一年级 · 算术
数射线上计算。

(1) $12-2-6=$ \$ \qquad \$ $12-8=$

(2) $15-5-2=$ $15-7=$
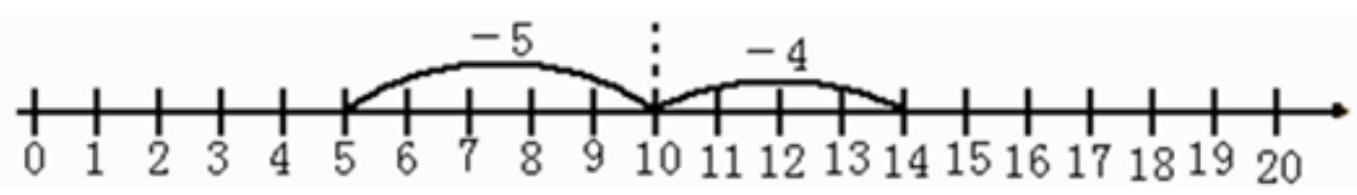
答案: 1) $4 ; 4$ (2) $8 ; 8$